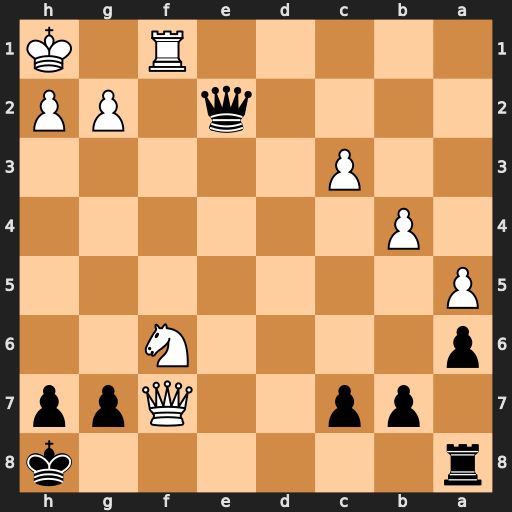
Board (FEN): r6k/1pp2Qpp/p4N2/P7/1P6/2P5/4q1PP/5R1K
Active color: b
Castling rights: -
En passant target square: -
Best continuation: Qxf1#